\begin{tikzpicture}[x={(-0.5cm,-0.5cm)}, y={(1cm,0cm)}, z={(0cm,1cm)}, scale=3]
    % 定义长方体顶点坐标
\coordinate (A) at (0,0,0);
\coordinate (B) at (1,0,0);
\coordinate (C) at (1,1,0);
\coordinate (D) at (0,1,0);
\coordinate (A1) at (0,0,1.5);
\coordinate (B1) at (1,0,1.5);
\coordinate (C1) at (1,1,1.5);
\coordinate (D1) at (0,1,1.5);
    % 定义点 E, F, G
\coordinate (E) at (1,0.5,0);
\coordinate (F) at (0.5,1,0);
\coordinate (G) at (1,1,0.7);
    % 绘制长方体不可见边（虚线）
\draw[dashed] (A) -- (D) -- (C);
\draw[dashed] (D) -- (D1);
    % 绘制长方体可见边（实线）
\draw (A) -- (B) -- (C) -- (C1) -- (B1) -- (A1) -- cycle;
\draw (B) -- (B1);
\draw (A1) -- (D1) -- (C1);
    % 绘制三角形 EFG 相关边
% 根据题图，E, F, G 相连
\draw[thick] (E) -- (G) -- (F);
\draw[dashed] (E) -- (F); % E到F的连接线在底面上
% G到B的垂直辅助线
    % 标注顶点
\node[anchor=north east] at (A) {$D$};
\node[anchor=north] at (B) {$A$};
\node[anchor=west] at (C) {$B$};
\node[anchor=south east] at (D) {$C$};
\node[anchor=east] at (A1) {$D_1$};
\node[anchor=west] at (B1) {$A_1$};
\node[anchor=south] at (C1) {$B_1$};
\node[anchor=south] at (D1) {$C_1$};
% 标注内部点
\node[anchor=north] at (E) {$E$};
\node[anchor=west] at (F) {$F$};
\node[anchor=west] at (G) {$G$};
\end{tikzpicture}
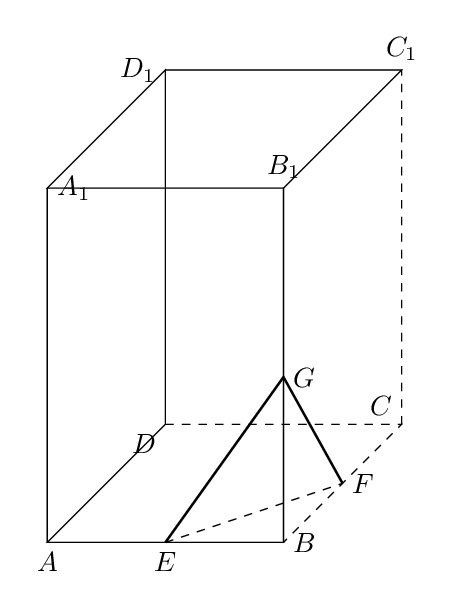
【解答】
\begin{tikzpicture}[x={(-0.5cm,-0.5cm)}, y={(1cm,0cm)}, z={(0cm,1cm)}, scale=3]
    % 定义长方体顶点坐标
\coordinate (A) at (0,0,0);
\coordinate (B) at (1,0,0);
\coordinate (C) at (1,1,0);
\coordinate (D) at (0,1,0);
\coordinate (A1) at (0,0,1.5);
\coordinate (B1) at (1,0,1.5);
\coordinate (C1) at (1,1,1.5);
\coordinate (D1) at (0,1,1.5);
    % 定义点 E, F, G
\coordinate (E) at (1,0.5,0);
\coordinate (F) at (0.5,1,0);
\coordinate (G) at (1,1,0.7);
    % 绘制长方体不可见边（虚线）
\draw[dashed] (A) -- (D) -- (C);
\draw[dashed] (D) -- (D1);
    % 绘制长方体可见边（实线）
\draw (A) -- (B) -- (C) -- (C1) -- (B1) -- (A1) -- cycle;
\draw (B) -- (B1);
\draw (A1) -- (D1) -- (C1);
    % 绘制三角形 EFG 相关边
% 根据题图，E, F, G 相连
\draw[thick] (E) -- (G) -- (F);
\draw[dashed] (E) -- (F); % E到F的连接线在底面上
% G到B的垂直辅助线
    % 标注顶点
\node[anchor=north east] at (A) {$D$};
\node[anchor=north] at (B) {$A$};
\node[anchor=west] at (C) {$B$};
\node[anchor=south east] at (D) {$C$};
\node[anchor=east] at (A1) {$D_1$};
\node[anchor=west] at (B1) {$A_1$};
\node[anchor=south] at (C1) {$B_1$};
\node[anchor=south] at (D1) {$C_1$};
% 标注内部点
\node[anchor=north] at (E) {$E$};
\node[anchor=west] at (F) {$F$};
\node[anchor=west] at (G) {$G$};
\end{tikzpicture}